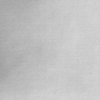
Label: dusty